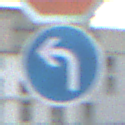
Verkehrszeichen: VorgeschriebeneFahrtrichtungLinks
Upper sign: Stop
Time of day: SunriseSunset
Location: Outdoor (Urban)
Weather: PartlyCloudy
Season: NotSpecified
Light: Natural